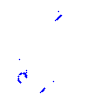
Particle: pion